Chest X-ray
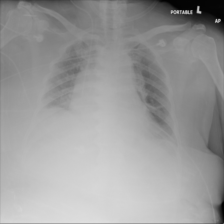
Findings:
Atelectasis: positive
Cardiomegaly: negative
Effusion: negative
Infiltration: negative
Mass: negative
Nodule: negative
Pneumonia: negative
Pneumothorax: negative
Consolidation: negative
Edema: negative
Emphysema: negative
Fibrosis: negative
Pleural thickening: negative
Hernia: negative